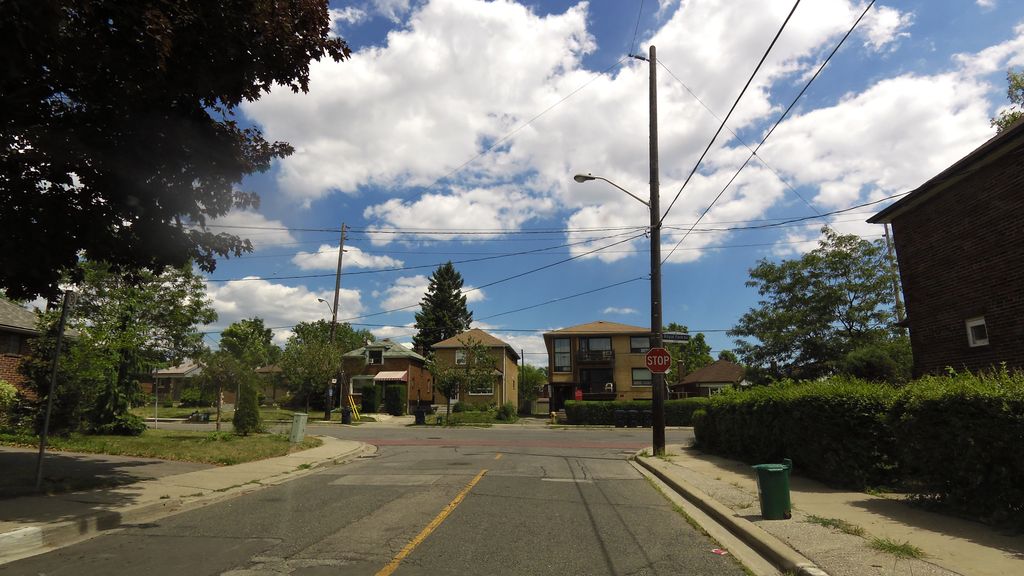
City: toronto